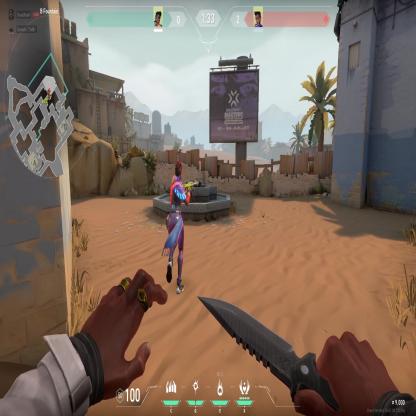
Label: enemy